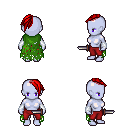
a pixel art fantasy rpg character, female body template, dark elf, purple skin, green tattered cape, red pants, red long mohawk hairstyle, white cloth bracers, dagger, four views (front, back, left, right), 2x2 character sprite sheet, small pixel art, hard edges, no anti-aliasing